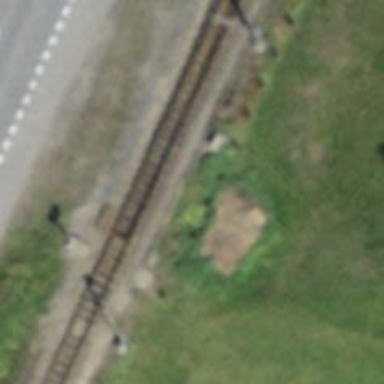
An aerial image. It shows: Narrow-gauge railway track with 1 electrified contact line.